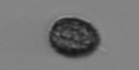
Label: Pseudochattonella_farcimen